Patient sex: M
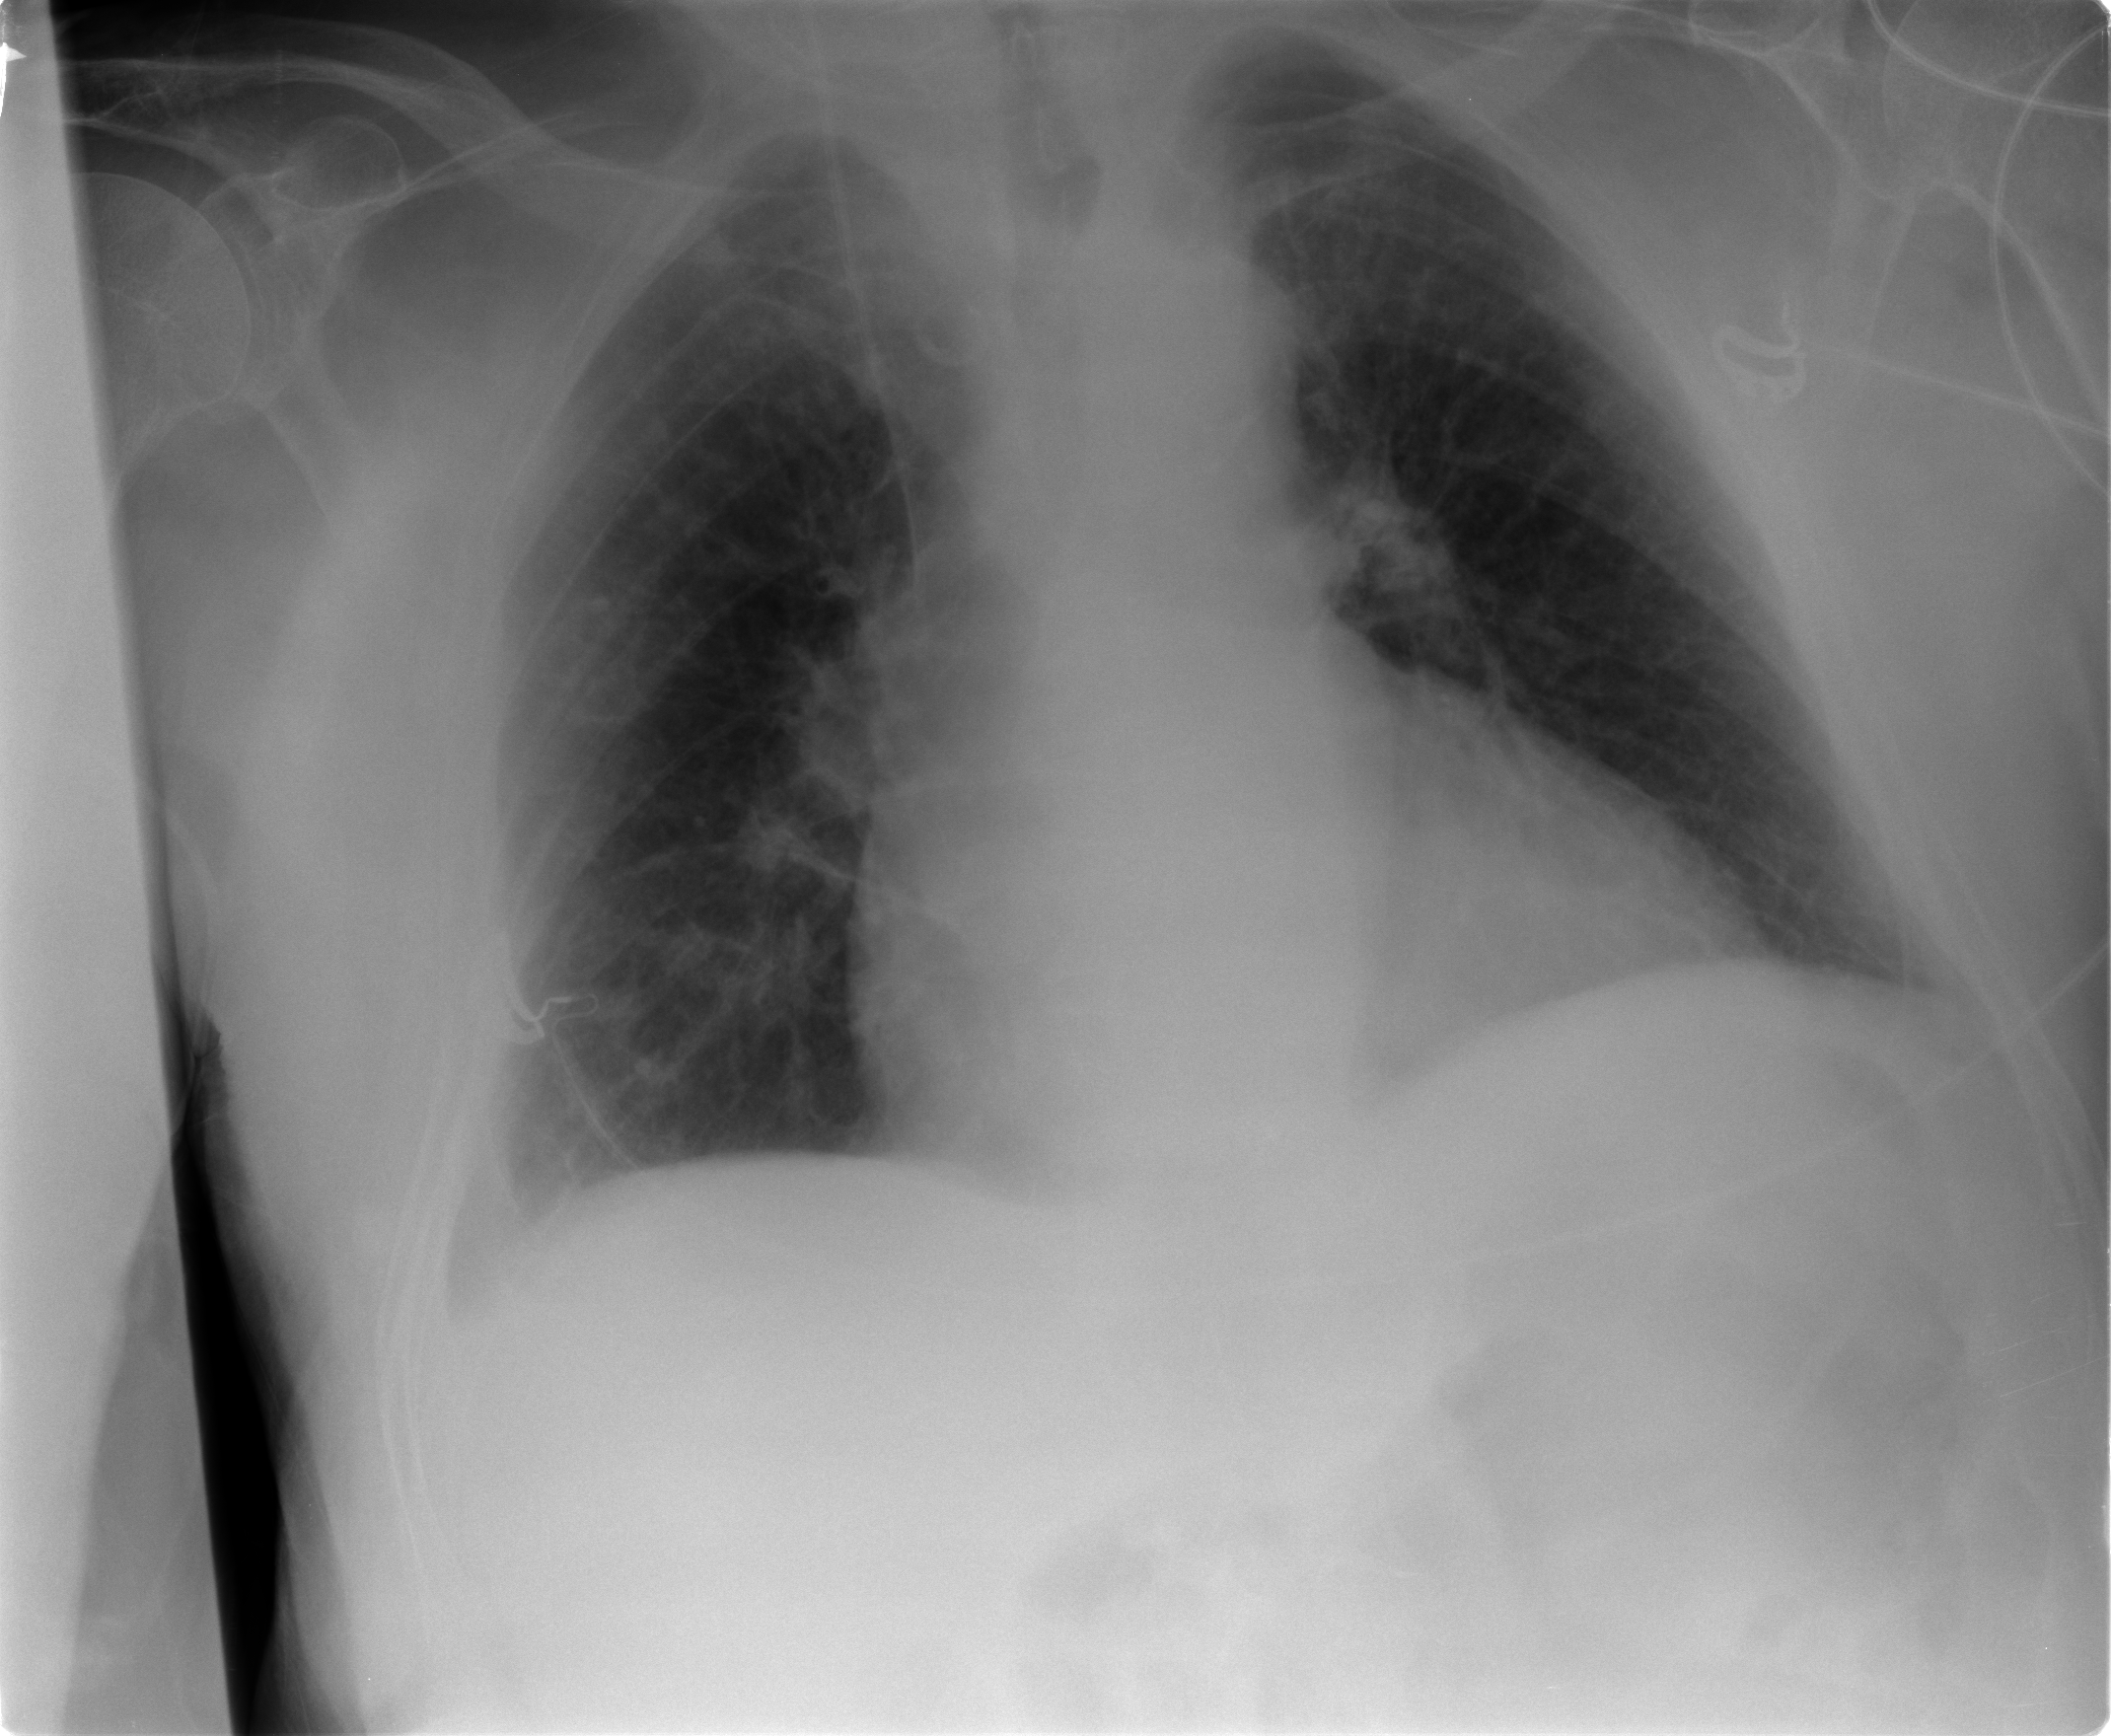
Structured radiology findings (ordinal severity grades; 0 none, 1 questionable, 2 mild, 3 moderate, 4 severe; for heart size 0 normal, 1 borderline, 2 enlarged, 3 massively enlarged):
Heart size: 2
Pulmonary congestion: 2
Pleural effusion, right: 0
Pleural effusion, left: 0
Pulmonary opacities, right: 0
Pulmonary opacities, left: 0
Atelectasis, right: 1
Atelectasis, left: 1